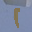
Label: 1